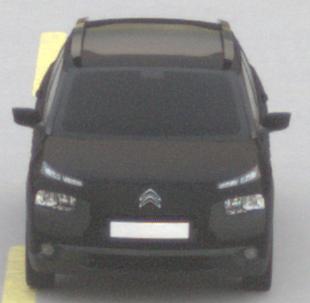
Make: Citroen
Model: C4 Cactus PureTech 75
Detailed model: C4 Cactus
Model produced from: 2014/09
Model produced until: 2015/03
Doors: 5
Color: black
Road condition: dry road
Daytime: sunrise or sunset
Contrast: low contrast